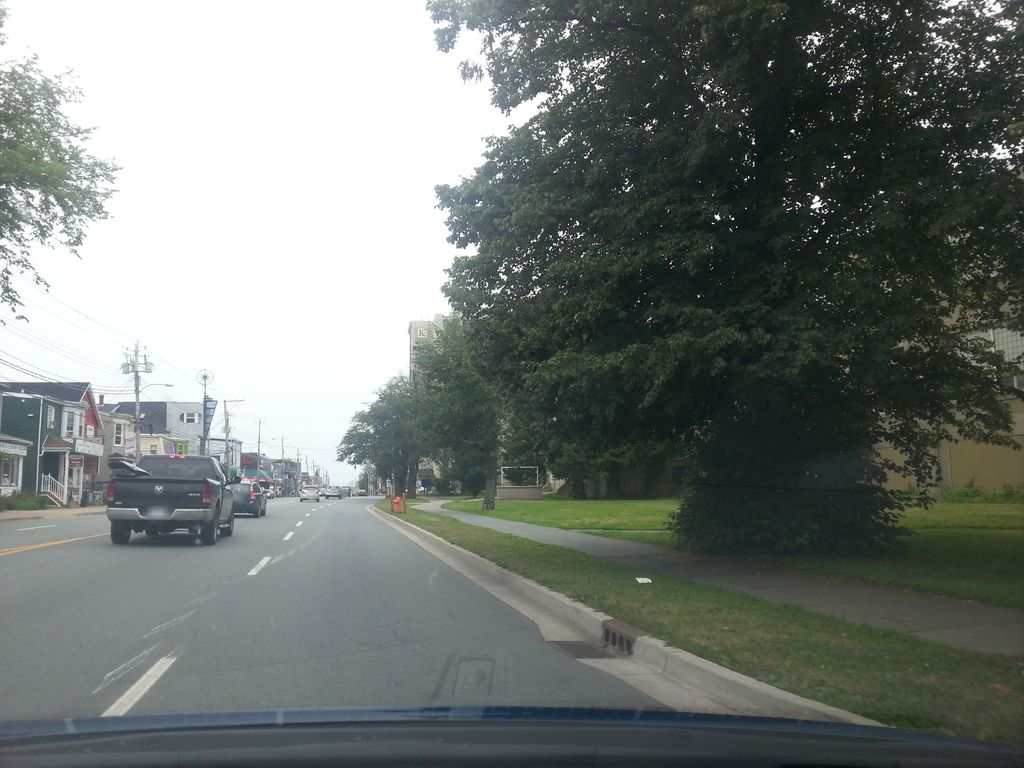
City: halifax